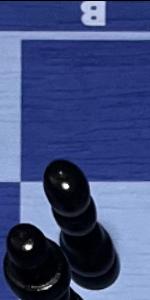
Label: Pawn_Black